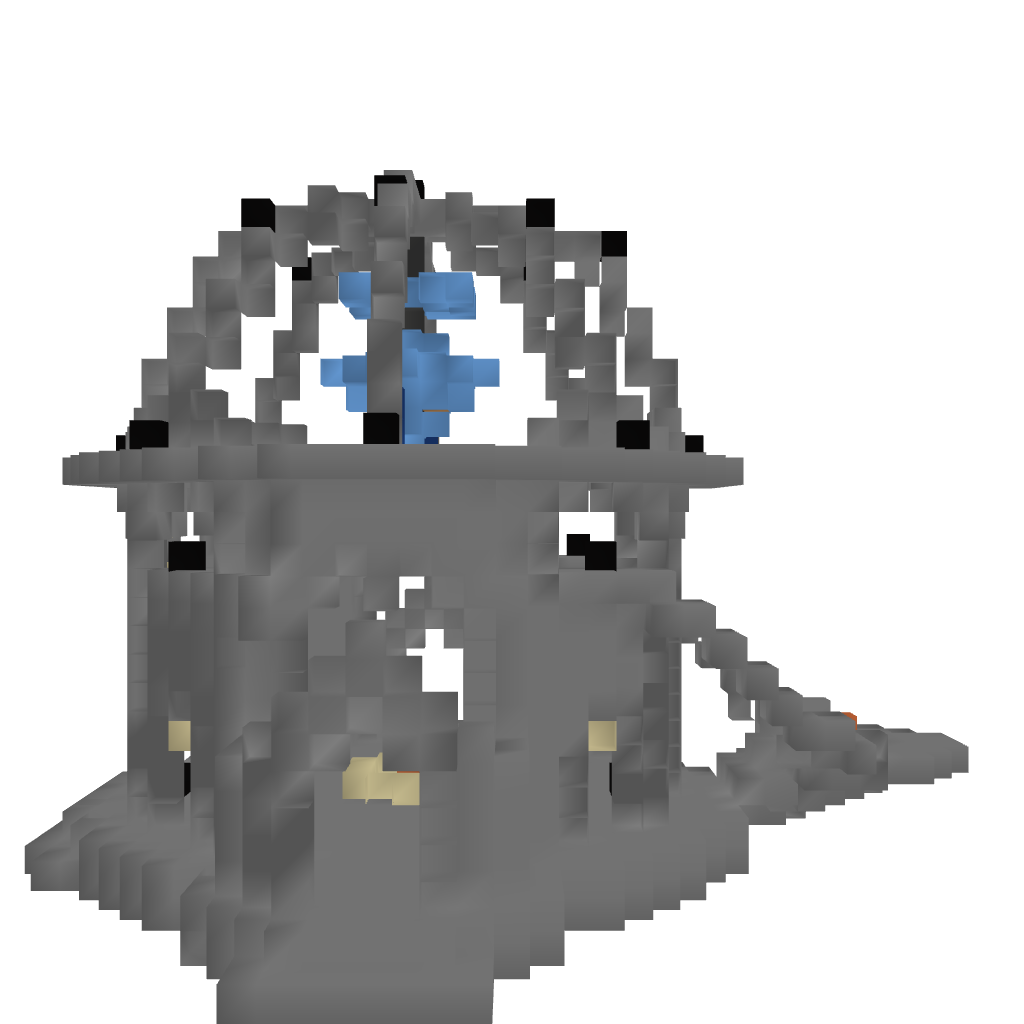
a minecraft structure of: Farstrider enclave